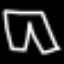
Label: pants